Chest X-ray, AP view. Patient: 9 years old, sex M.
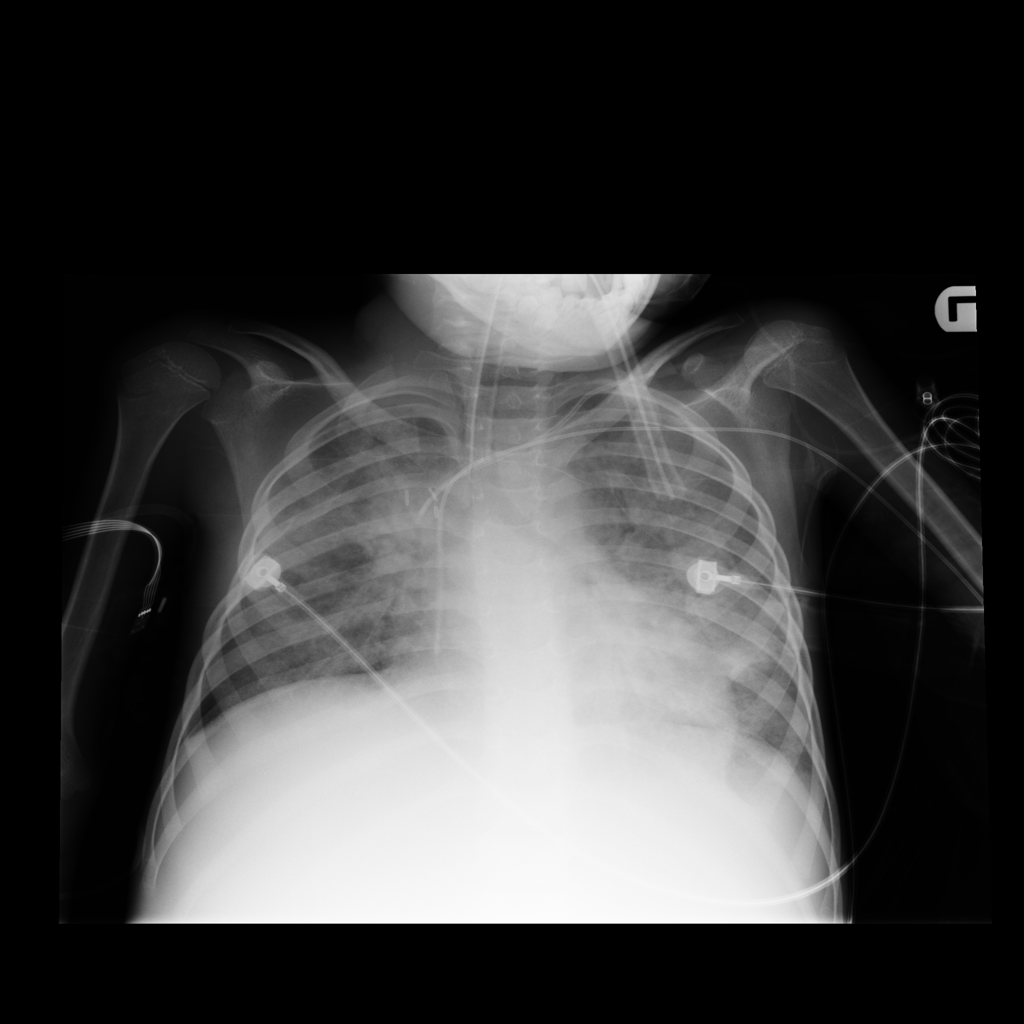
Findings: Infiltration